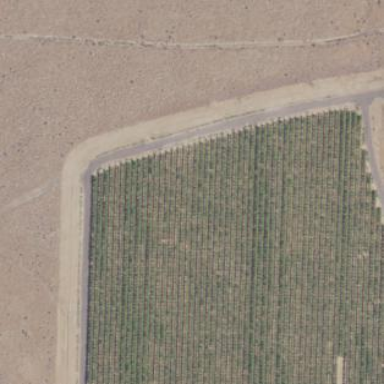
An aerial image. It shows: Vineyard with grape crops.